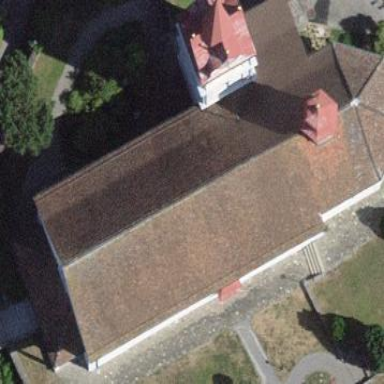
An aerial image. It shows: Church which is place of worship.